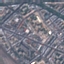
Land use / land cover: Residential